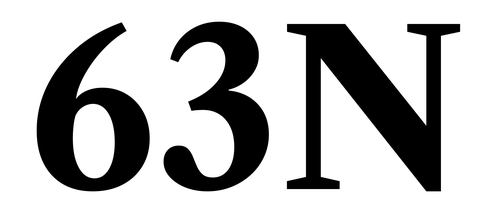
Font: LibreCaslonText_Bold